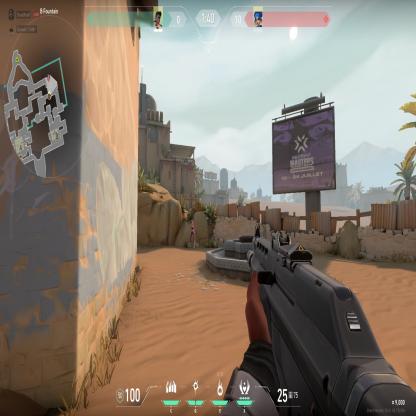
Label: enemy